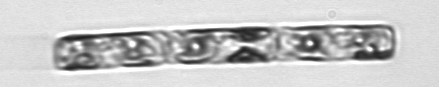
Label: Guinardia_delicatula